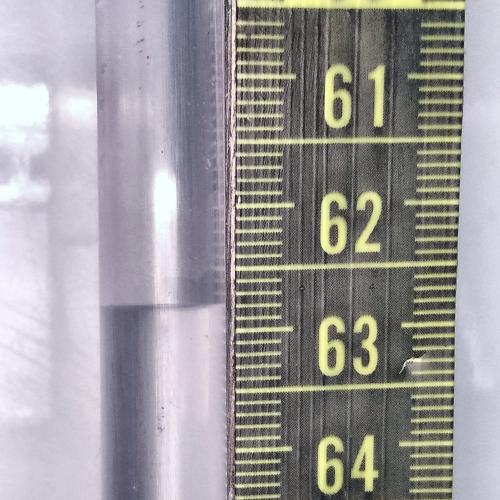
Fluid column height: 62.8 cm